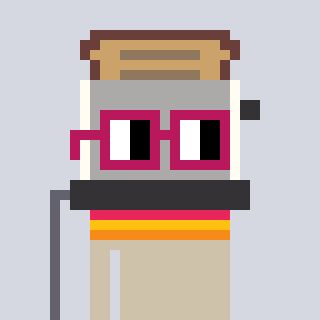
a pixel art character with square dark red glasses, a toaster-shaped head and a bege-colored body on a cool background